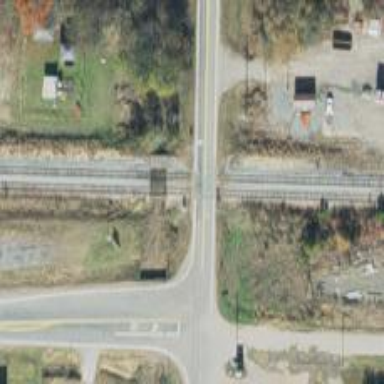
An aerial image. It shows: Level crossing along the railway.